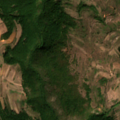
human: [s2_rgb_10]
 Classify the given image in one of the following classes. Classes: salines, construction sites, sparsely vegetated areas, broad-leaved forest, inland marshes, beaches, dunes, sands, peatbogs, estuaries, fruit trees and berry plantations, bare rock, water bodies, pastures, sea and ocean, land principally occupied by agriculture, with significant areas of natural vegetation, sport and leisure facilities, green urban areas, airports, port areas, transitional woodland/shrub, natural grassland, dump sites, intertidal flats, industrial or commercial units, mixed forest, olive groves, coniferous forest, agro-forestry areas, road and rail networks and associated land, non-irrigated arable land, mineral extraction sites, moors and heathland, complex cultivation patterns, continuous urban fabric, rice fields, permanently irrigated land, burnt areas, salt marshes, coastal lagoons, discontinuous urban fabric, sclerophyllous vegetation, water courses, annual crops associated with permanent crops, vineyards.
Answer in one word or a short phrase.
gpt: pastures, complex cultivation patterns, land principally occupied by agriculture, with significant areas of natural vegetation, broad-leaved forest